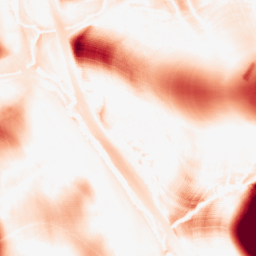
Category: morphological
Decomposition family: morphological
Decomposition parameters: operation: opening
size: 50
Upsampling method: regularized
Upsampling parameters: scale: 4
lambda_reg: 0.01
Upsampling scale: 4